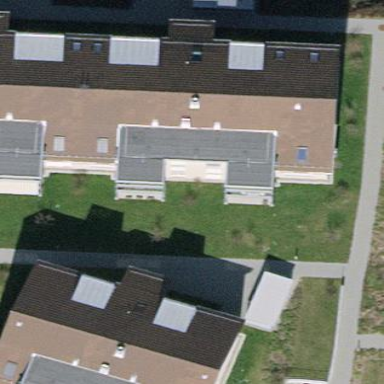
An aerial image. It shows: Gabled roof apartment building with tile roofing.